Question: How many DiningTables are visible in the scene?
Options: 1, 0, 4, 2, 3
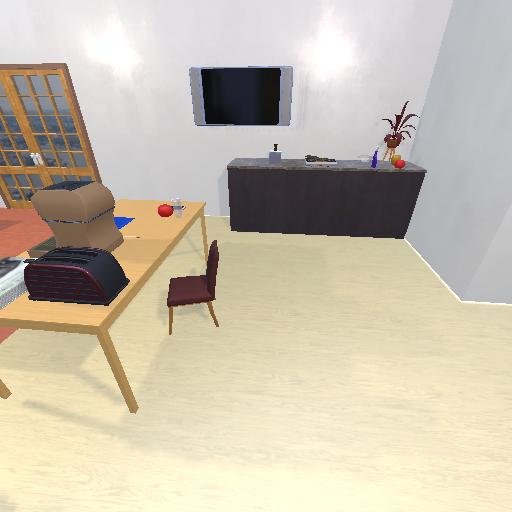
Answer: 1